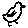
Label: bird